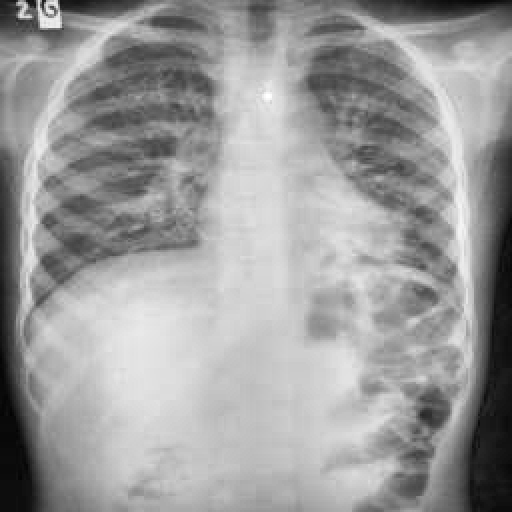
Finding: TUBERCULOSIS